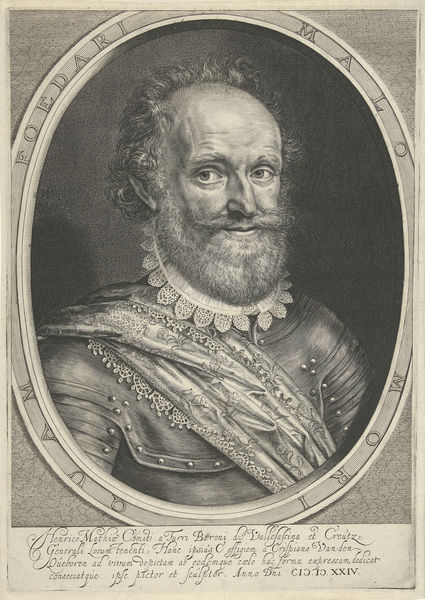
Titel: Portret van graaf Hendrik Matthias von Thurn
Künstler: Crispijn van den Queborn
Standort: Amsterdam
Institution: Rijksmuseum
Schlagwörter: barbe, chauve, homme, moustache, portrait, gravure, cheveux, dessin, buste, col, cadre, écharpe, portrai, dégarni, écharppe